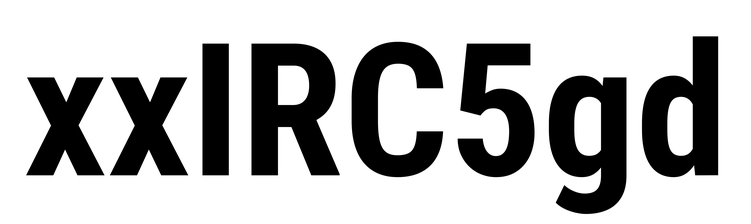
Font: Roboto_Condensed_Bold